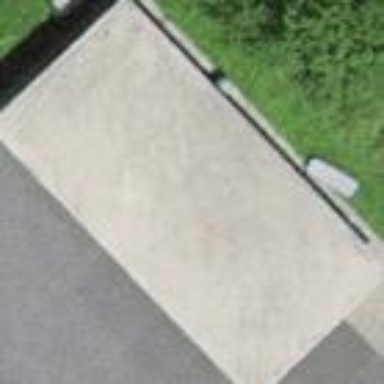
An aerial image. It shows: Garage.